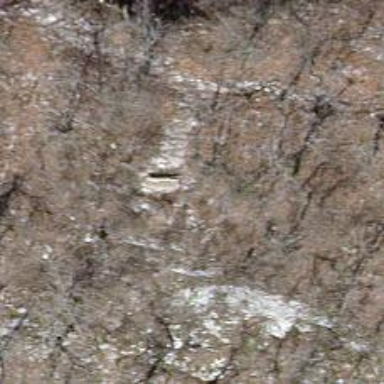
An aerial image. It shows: Rocky path.